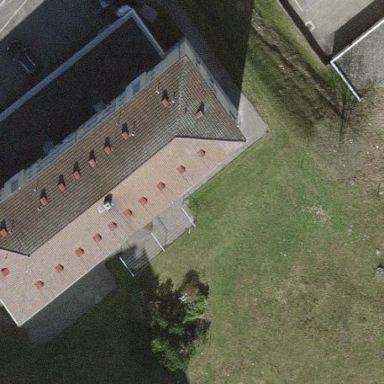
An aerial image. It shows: Building with hipped roof.